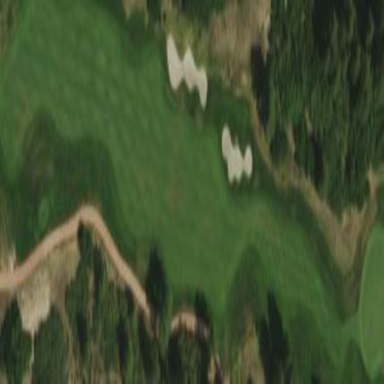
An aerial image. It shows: Golf fairway surrounded by grass.